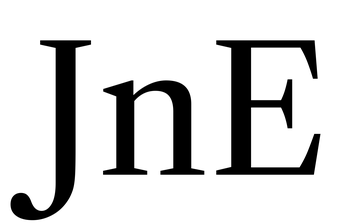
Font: LibreCaslonText_Regular